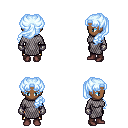
a pixel art fantasy rpg character, female body template, human, dark skin, chain mail, gold greaves, white cyan princess hairstyle, metal gloves, maroon shoes, four views (front, back, left, right), 2x2 character sprite sheet, small pixel art, hard edges, no anti-aliasing